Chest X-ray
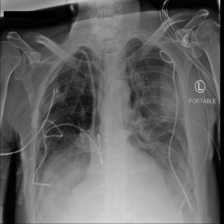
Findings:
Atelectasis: negative
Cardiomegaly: negative
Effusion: negative
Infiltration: negative
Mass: positive
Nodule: negative
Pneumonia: negative
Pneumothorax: negative
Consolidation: negative
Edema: negative
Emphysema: negative
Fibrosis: negative
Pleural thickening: negative
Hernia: negative